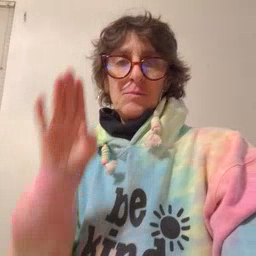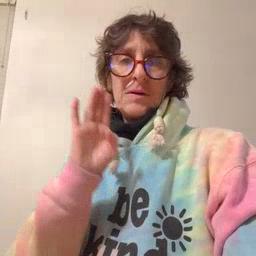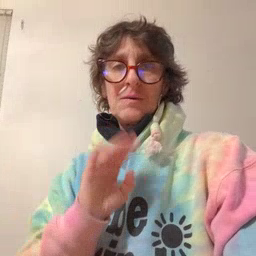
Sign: brown